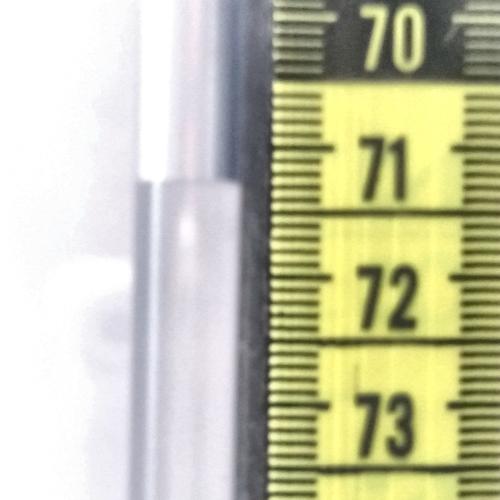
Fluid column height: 71.3 cm